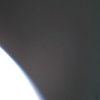
Label: space